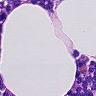
Metastatic tissue present: no